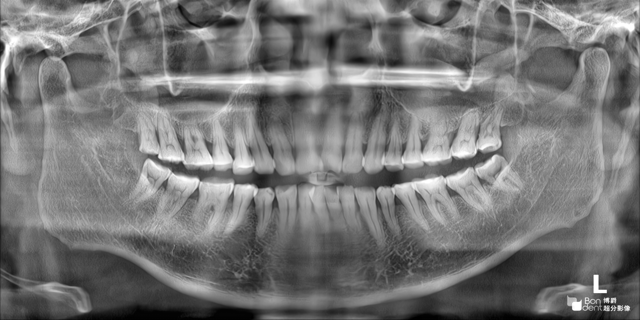
adult